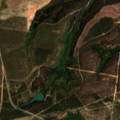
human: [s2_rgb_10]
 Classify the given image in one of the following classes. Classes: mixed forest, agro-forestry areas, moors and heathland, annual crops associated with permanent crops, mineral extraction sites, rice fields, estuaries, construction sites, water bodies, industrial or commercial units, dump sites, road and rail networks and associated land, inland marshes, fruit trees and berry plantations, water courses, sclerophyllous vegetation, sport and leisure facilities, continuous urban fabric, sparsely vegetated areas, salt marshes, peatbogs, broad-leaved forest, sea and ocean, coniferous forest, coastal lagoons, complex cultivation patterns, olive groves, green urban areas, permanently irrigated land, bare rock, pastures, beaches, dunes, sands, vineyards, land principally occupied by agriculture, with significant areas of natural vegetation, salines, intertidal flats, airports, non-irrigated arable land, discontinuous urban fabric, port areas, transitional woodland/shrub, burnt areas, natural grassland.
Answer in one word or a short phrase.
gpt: olive groves, agro-forestry areas, broad-leaved forest, transitional woodland/shrub